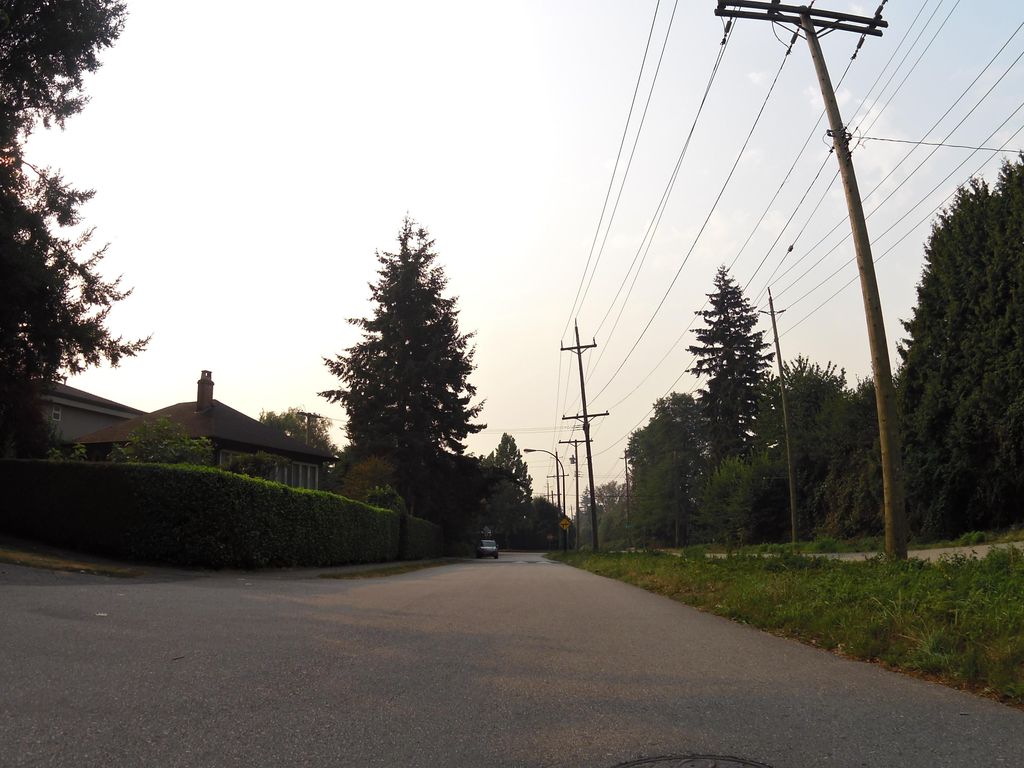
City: vancouver